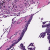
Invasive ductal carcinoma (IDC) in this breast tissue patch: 1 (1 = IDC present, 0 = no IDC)